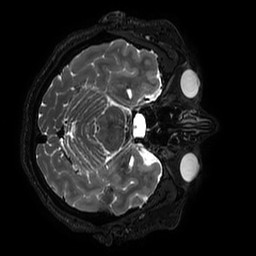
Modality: T2w
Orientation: axial
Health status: ill
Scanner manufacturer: philips
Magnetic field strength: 3 T
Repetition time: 2.5 s
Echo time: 0.331 s